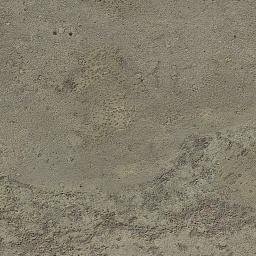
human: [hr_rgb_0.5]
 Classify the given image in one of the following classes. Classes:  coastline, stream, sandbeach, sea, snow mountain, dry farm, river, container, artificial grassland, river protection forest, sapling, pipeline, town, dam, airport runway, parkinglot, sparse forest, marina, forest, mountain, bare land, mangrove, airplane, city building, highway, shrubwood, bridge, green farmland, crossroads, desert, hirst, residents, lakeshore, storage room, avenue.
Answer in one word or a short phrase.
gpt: bare land